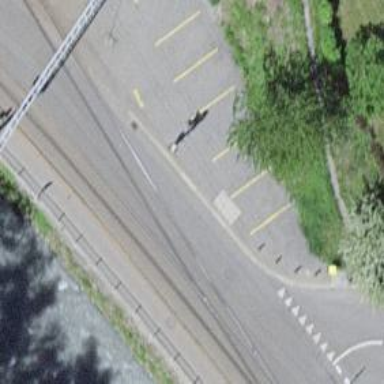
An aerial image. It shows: Narrow gauge railway with electrified contact lines.